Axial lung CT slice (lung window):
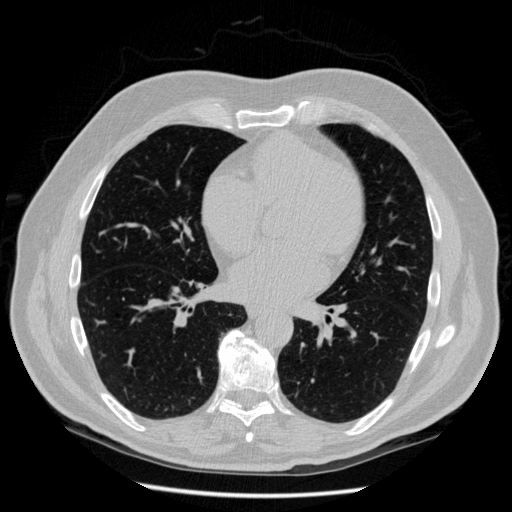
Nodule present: no